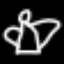
Label: angel